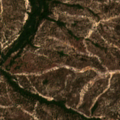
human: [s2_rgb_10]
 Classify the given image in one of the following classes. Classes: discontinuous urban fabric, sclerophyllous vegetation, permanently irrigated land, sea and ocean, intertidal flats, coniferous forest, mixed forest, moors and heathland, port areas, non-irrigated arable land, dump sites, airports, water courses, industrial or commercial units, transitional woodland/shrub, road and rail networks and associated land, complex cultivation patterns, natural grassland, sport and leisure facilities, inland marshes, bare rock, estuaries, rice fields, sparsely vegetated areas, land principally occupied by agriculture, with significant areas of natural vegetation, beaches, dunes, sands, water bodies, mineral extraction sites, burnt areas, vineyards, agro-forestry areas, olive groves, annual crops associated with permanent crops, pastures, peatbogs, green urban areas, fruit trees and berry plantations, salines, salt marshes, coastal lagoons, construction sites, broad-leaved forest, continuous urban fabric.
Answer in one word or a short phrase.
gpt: broad-leaved forest